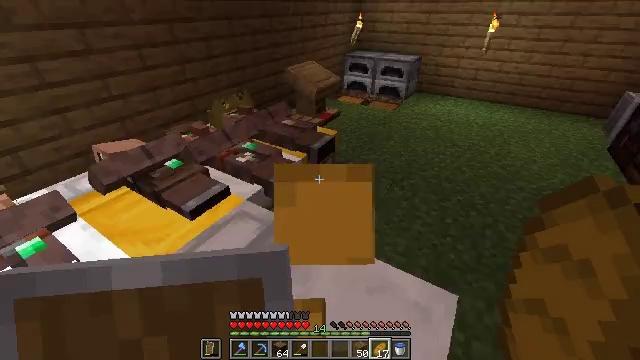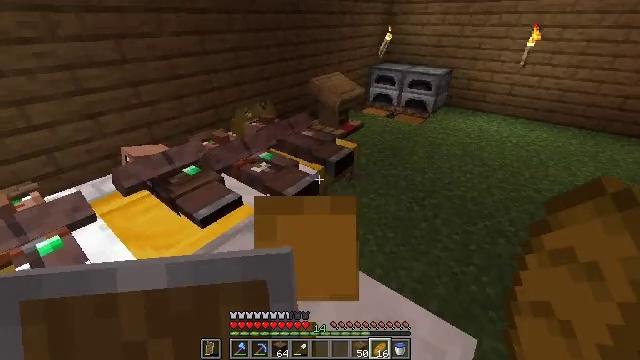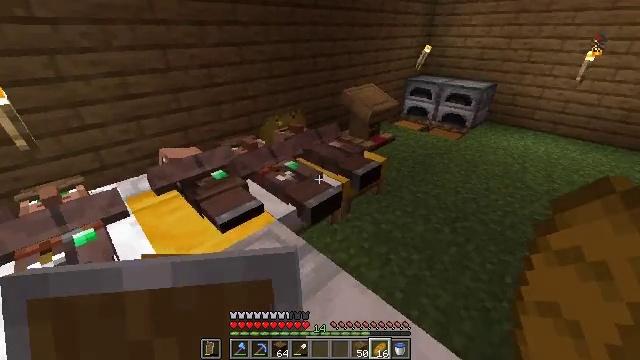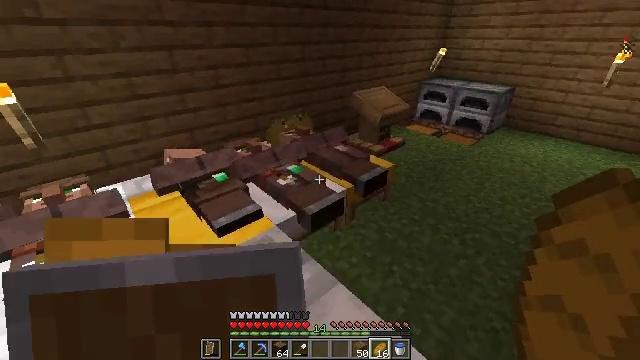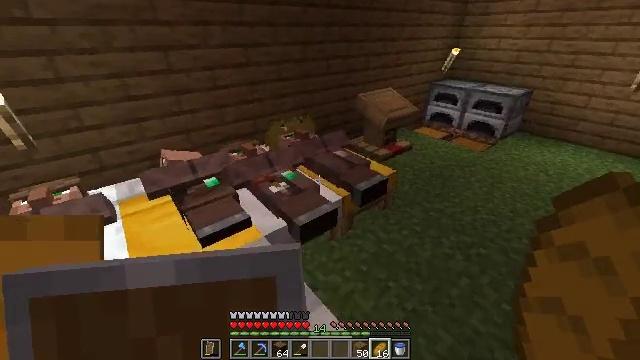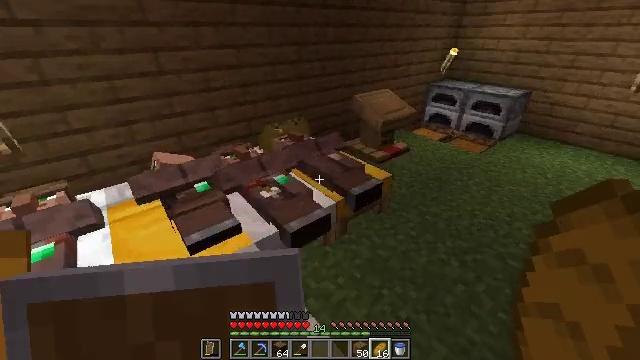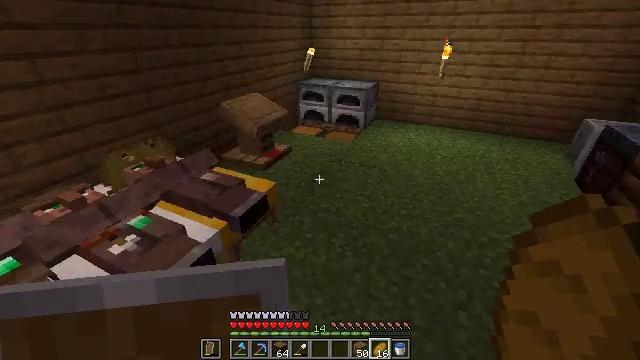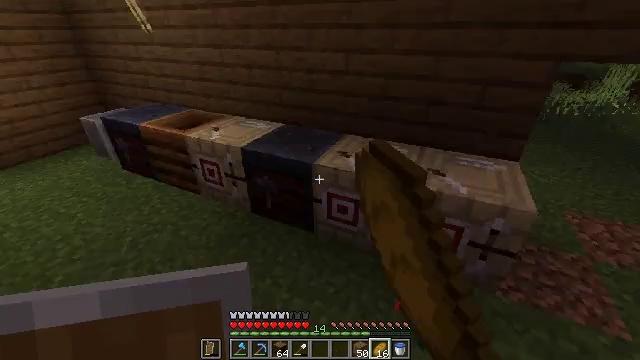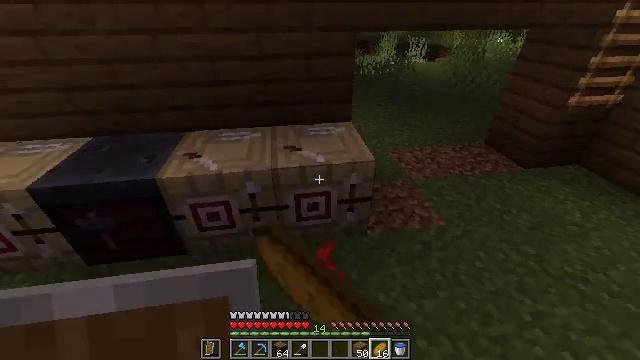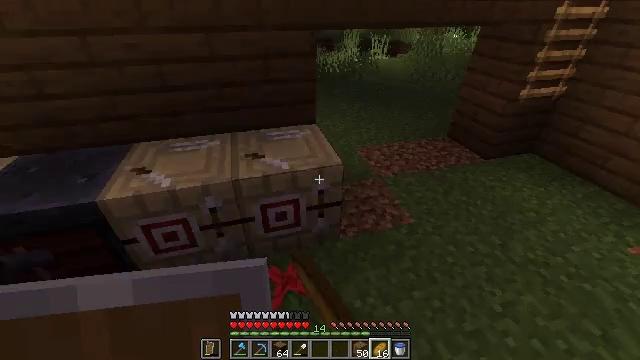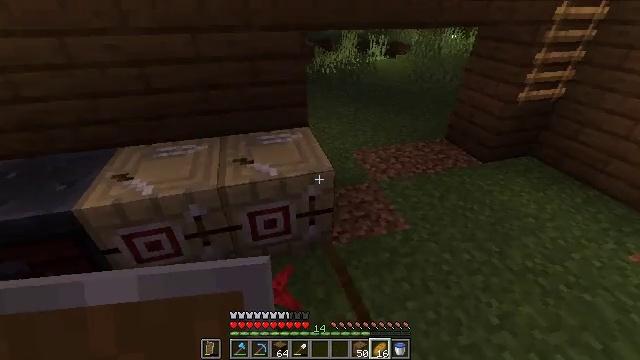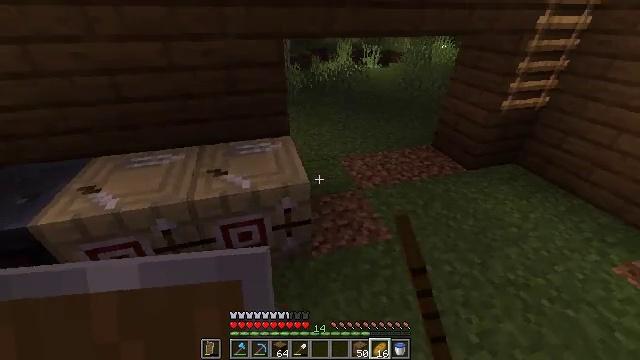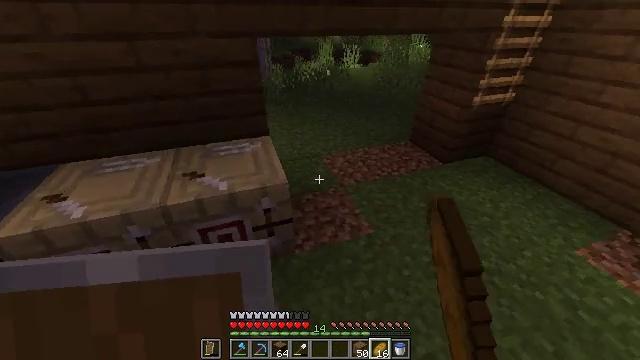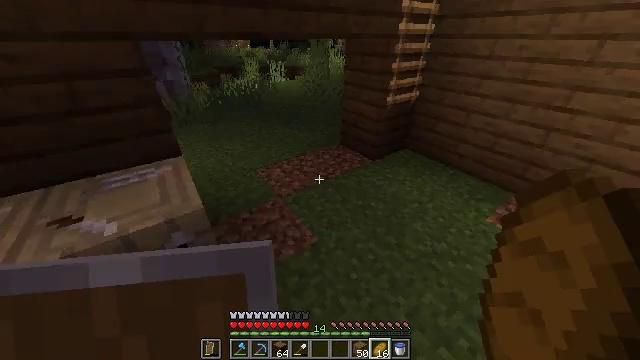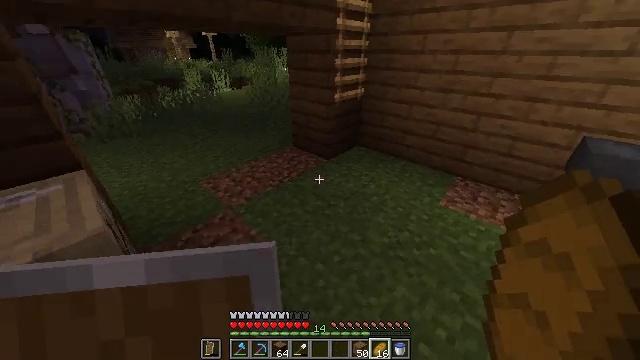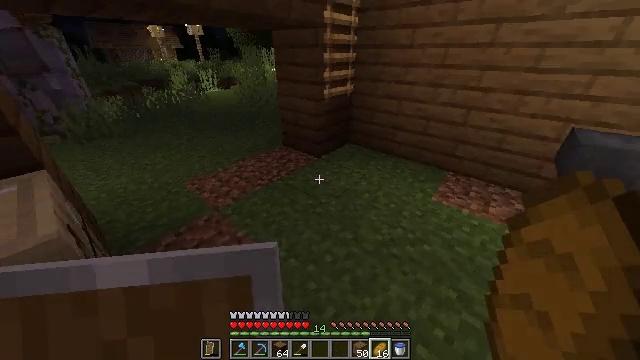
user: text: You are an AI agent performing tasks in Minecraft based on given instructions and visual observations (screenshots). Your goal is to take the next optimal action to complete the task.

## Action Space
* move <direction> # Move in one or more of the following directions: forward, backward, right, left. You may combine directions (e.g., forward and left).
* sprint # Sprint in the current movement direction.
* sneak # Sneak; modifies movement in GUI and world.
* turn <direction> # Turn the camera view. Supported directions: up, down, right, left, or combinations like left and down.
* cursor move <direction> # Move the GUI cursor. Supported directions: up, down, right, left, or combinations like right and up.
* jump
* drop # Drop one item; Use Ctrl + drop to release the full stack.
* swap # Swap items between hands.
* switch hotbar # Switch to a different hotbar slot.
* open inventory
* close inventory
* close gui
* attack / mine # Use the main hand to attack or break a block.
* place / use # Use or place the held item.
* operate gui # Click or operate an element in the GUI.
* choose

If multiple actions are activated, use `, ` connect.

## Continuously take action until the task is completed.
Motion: motion action
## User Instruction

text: Make a spruce boat using the crafting grid with spruce planks.
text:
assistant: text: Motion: move forward and move right, turn left and up, use / place
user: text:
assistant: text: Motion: move forward and move right, turn left and up, use / place
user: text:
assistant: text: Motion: move forward and move right, turn left, use / place
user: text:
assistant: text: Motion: move forward and move right, turn left
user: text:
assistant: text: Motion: move forward and move right
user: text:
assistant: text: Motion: move forward and move right, turn right
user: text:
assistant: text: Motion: move forward and move right, turn right
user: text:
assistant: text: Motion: move forward and move right, turn right and down
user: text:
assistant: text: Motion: move forward and move right, turn right
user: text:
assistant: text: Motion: move forward and move right, sprint
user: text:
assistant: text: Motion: move forward and move right, sprint
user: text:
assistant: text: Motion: move forward and move right, sprint, turn right
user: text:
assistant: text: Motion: move forward and move right, sprint, turn right and up
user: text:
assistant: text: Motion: move forward and move right, sprint, turn right and up
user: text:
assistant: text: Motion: move forward and move right, sprint, turn right
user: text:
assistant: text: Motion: move forward and move right, sprint, turn left
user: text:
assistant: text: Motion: move forward and move right, sprint, turn left
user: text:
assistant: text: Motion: move forward and move right, sprint, turn left
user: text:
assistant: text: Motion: move forward and move right, sprint, turn left
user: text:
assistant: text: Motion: move forward and move right, sprint
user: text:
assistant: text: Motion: move forward and move right, sprint
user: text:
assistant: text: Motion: move forward and move right, sprint, turn left and up
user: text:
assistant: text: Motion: move forward and move right, sprint, turn left
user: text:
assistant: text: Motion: move forward, sprint, turn left and up
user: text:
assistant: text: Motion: move forward, sprint, turn left and up
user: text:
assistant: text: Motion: move forward, sprint, turn left
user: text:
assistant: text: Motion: move forward
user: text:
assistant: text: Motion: move forward
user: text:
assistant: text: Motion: move forward, turn left
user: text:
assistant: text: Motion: move forward, turn left and down